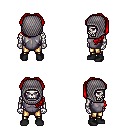
a pixel art fantasy rpg character, male body template, skeleton, steel chest armor, gold greaves, red princess hairstyle, chain hood, black shoes, four views (front, back, left, right), 2x2 character sprite sheet, small pixel art, hard edges, no anti-aliasing